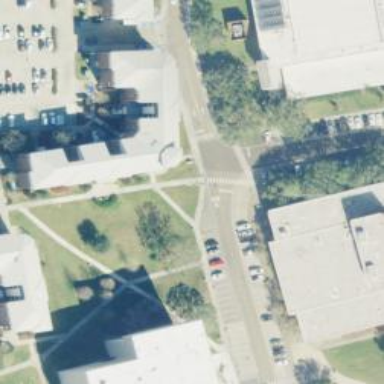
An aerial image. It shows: Marked crossing on footway.